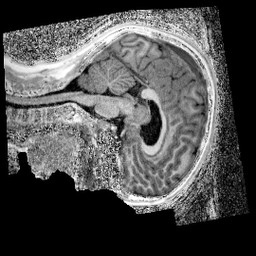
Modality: UNIT1_denoised
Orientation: sagittal
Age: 11
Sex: male
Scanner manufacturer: siemens
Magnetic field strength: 3 T
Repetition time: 4 s
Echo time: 0.00299 s